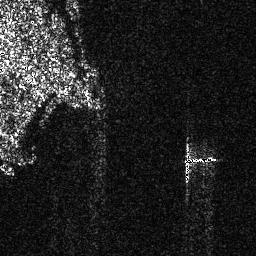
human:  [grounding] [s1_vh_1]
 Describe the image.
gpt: In the satellite image, there is  <ref>1 small ship </ref> <box>[[71, 60, 84, 64, 0]]</box> located at right.